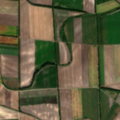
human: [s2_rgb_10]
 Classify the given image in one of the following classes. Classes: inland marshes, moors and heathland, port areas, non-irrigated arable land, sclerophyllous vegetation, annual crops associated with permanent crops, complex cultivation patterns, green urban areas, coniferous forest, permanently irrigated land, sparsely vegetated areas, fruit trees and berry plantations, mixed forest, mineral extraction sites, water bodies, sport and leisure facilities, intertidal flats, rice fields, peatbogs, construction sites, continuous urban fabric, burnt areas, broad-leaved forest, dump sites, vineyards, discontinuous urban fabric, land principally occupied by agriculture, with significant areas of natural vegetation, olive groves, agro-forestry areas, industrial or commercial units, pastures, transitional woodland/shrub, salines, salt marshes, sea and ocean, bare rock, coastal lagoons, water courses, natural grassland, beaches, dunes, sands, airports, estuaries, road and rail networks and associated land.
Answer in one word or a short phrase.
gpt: non-irrigated arable land